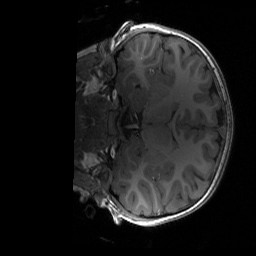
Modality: T1w
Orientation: coronal
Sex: female
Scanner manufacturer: siemens
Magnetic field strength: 3 T
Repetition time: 1.9 s
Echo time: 0.00243 s